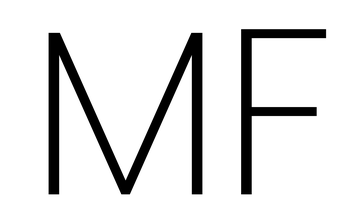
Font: Poppins-ExtraLight